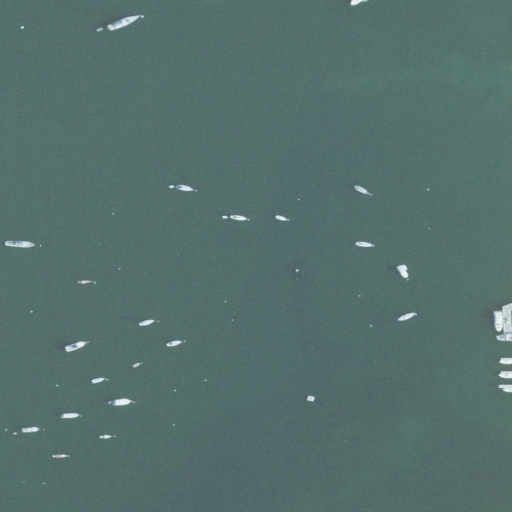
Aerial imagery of island in Rhode Island named Little Ida Lewis Rock containing only open water